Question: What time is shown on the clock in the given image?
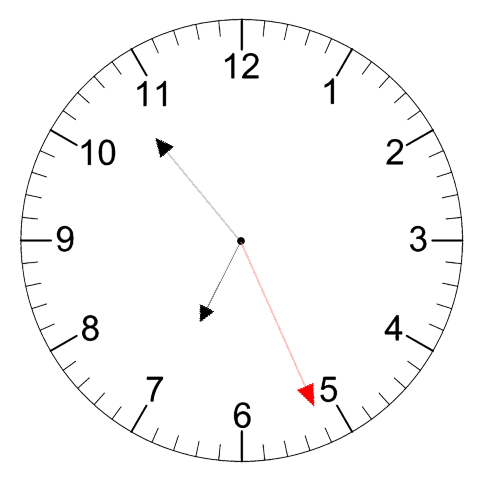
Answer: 06:53:26